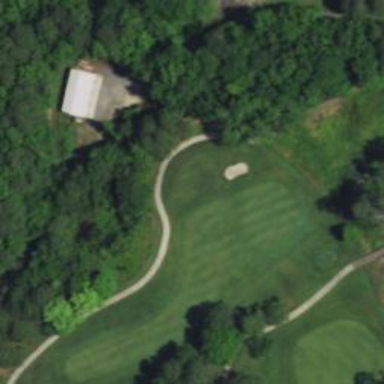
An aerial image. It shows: Path used for both walking and golf.